Chest X-ray:
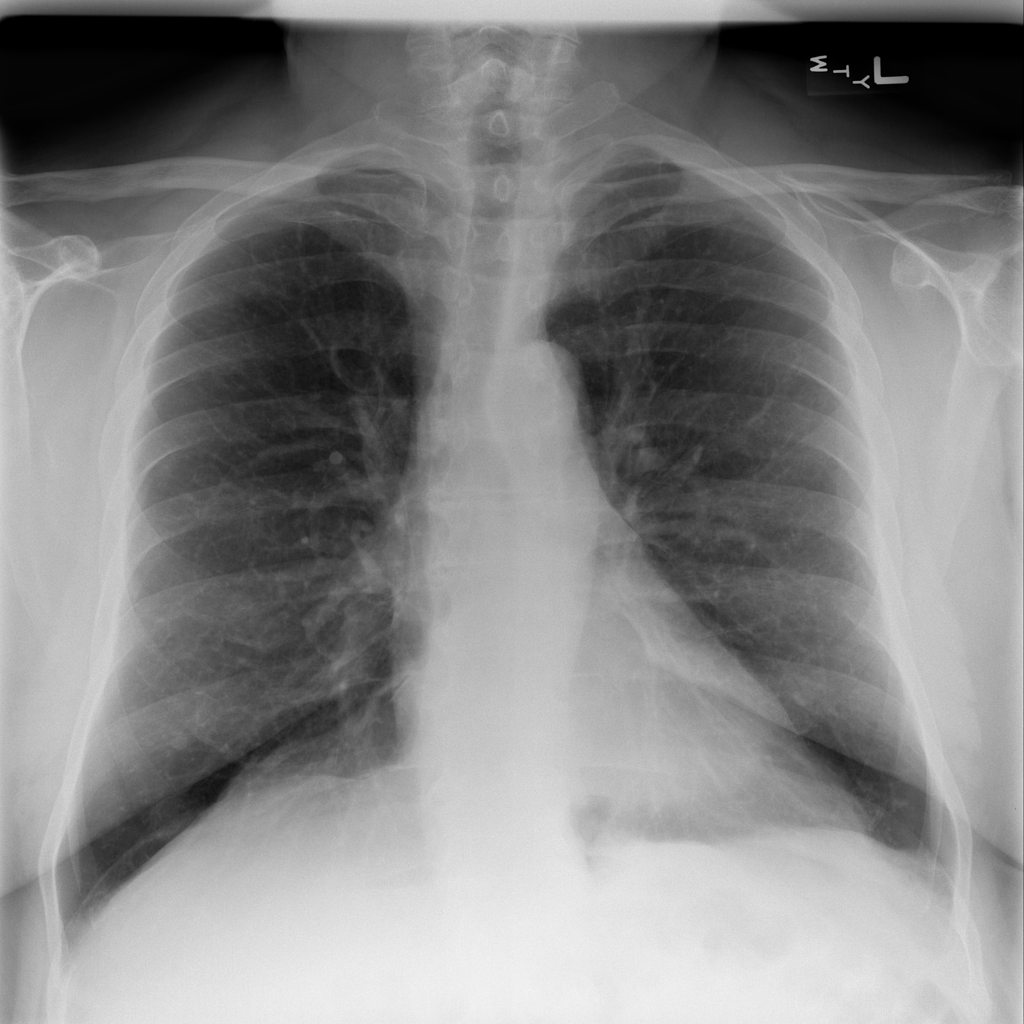
No abnormal finding: yes